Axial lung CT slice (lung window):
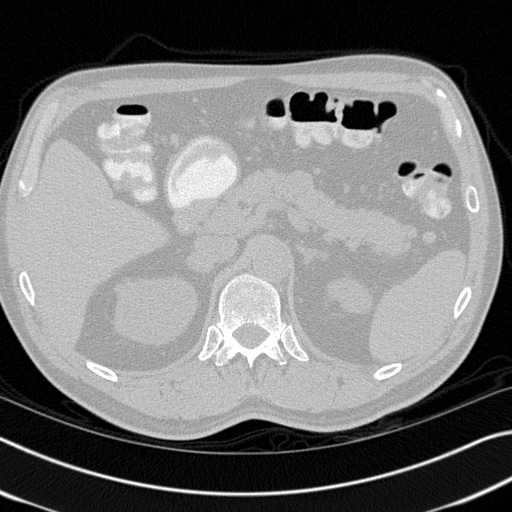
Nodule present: no